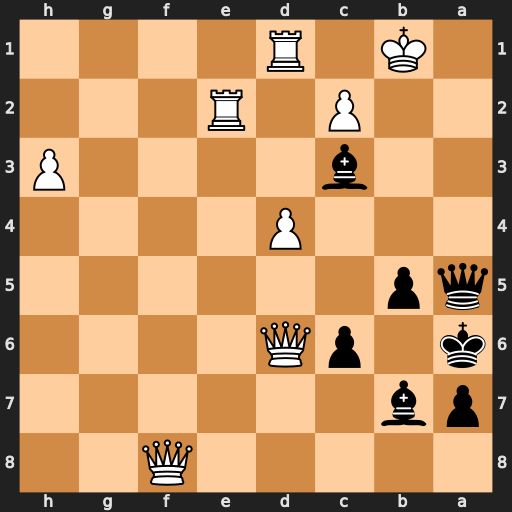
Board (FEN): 5Q2/pb6/k1pQ4/qp6/3P4/2b4P/2P1R3/1K1R4
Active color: b
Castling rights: -
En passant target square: -
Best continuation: Qa1#